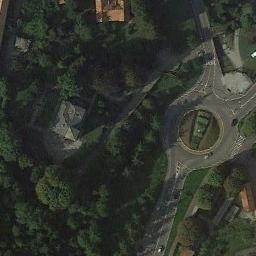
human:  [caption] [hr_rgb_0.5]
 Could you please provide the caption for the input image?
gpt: The roundabout is on the grass next to trees and buildings .

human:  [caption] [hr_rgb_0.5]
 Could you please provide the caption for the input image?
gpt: There are many trees around the roundabout .

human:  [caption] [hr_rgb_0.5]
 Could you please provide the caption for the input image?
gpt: The roundabout with four exits and entrances is next to a forest .

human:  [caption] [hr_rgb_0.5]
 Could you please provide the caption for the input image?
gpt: There are several vehicles on the road at the roundabout, There is a forest around the roundabout, And there are several buildings in the forest .

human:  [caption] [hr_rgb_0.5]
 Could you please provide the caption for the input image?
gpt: There are many green trees beside the roundabout .